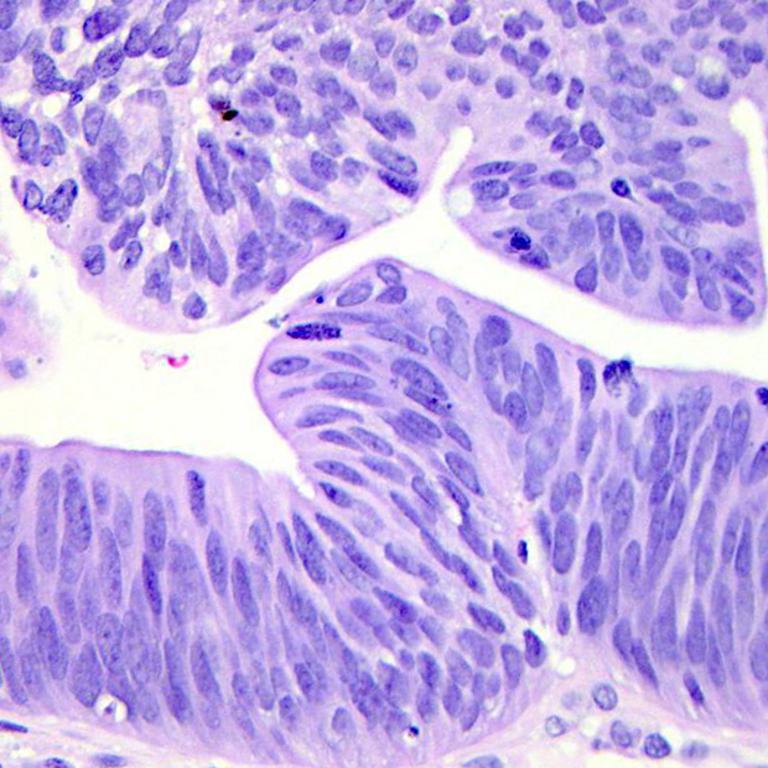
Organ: colon
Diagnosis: adenocarcinomas